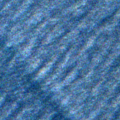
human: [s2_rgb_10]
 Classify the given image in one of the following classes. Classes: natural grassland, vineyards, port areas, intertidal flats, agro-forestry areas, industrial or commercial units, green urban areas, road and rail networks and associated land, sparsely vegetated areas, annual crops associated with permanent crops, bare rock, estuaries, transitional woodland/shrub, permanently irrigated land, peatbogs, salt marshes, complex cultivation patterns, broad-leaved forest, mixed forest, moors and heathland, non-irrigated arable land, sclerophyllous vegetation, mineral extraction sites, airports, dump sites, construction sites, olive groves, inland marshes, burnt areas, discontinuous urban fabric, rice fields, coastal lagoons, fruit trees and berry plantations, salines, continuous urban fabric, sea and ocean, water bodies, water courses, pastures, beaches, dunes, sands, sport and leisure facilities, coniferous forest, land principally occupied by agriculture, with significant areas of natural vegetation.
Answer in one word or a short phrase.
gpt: sea and ocean